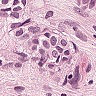
Metastatic tissue present: yes